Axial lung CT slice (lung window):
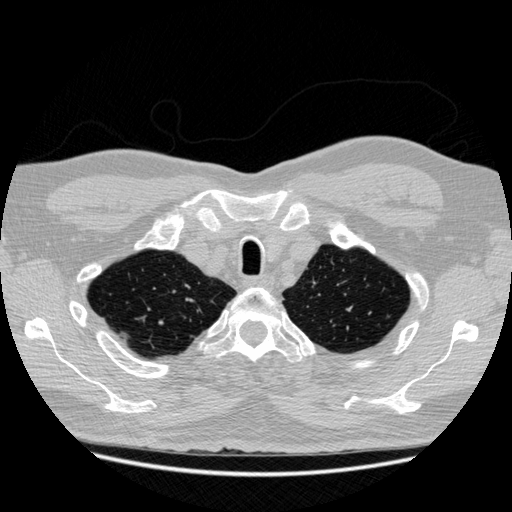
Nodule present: no